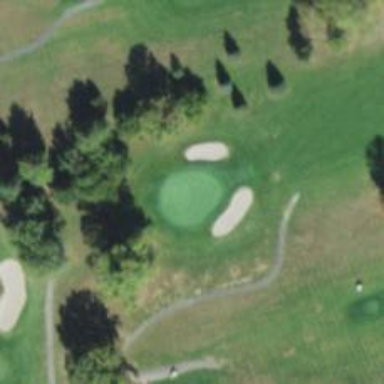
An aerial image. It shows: View of golf hole.